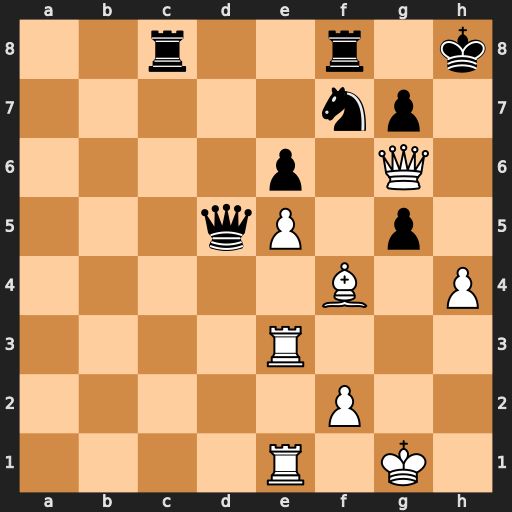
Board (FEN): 2r2r1k/5np1/4p1Q1/3qP1p1/5B1P/4R3/5P2/4R1K1
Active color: w
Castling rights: -
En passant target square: -
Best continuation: hxg5 Kg8 Rh3